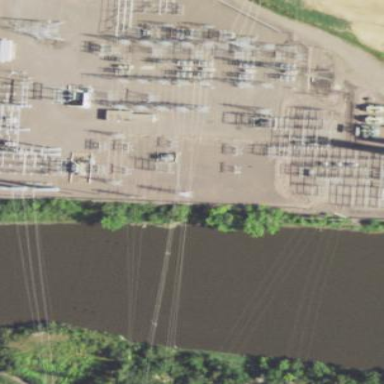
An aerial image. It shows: Fence surrounds transmission level power substation.